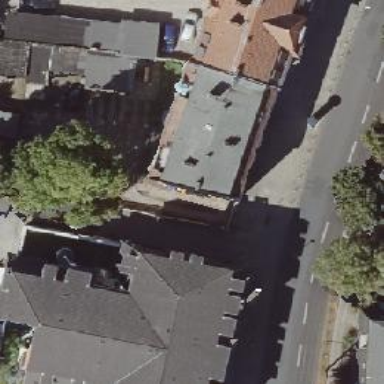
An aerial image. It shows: Building with apartments featuring unique double saltbox roof shape.